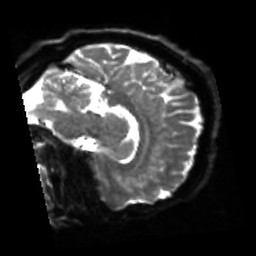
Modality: sbref
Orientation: sagittal
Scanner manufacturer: siemens
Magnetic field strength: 3 T
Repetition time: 4 s
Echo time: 0.0594 s